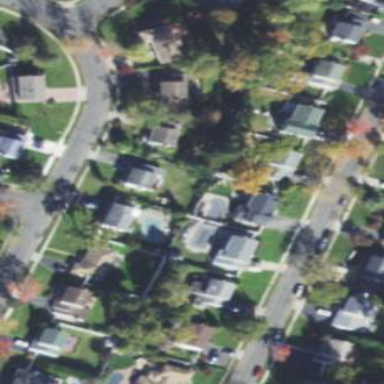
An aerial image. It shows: Sidewalk.